Question: Following the UI standards:
If application menu item (on the top menu bar) opens a dropdown, it MUST be decorated as it is shown under:
The first letter has "text-decoration:underline" property.
But accoring to this <URL>
I can't do like that in in javafx app.
Any suggestions?
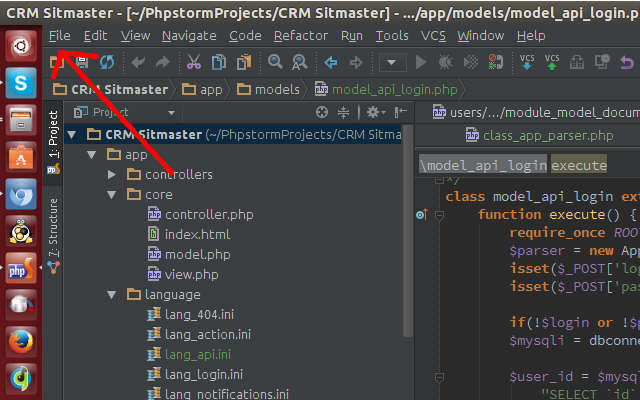
Answer: What you point to in your image is a <URL>. JavaFX does support mnemonics, but you will only see them on platforms which natively use mnemonics and where you have programmed your application to use mnemonics. For example, Windows programs generally use mnemonics so you will see mnemonics in your JavaFX application when you run the application on Windows, but OS X programs do not generally use mnemonics, so if you run your JavaFX application on OS X, you may not see mnemonics displayed.
Also note, that on Windows, even if you have defined your mnemonics as above, you need to press the key to see the Mnemonics underlined in a JavaFX application (this is how standard windows applications like Notepad work as well, so JavaFX is no different in this respect).
Set <URL>.
In your menu item text, place an underscore character '_' in front of the letter you would like to use as the keyboard mnemonic for your menu item.
Anything which is <URL> can potentially display and react to mnemonics as long as you set mnemonic parsing to true for the labeled item and place an underscore in the label text.
<URL>.
> The first letter has "text-decoration:underline" property.
That's irrelevant and will not work in a JavaFX application. JavaFX supports different CSS properties than the w3c CSS attributes used in HTML development. In particular, JavaFX does not support: <URL> to specify that text should have an underline style applied to it. But even then, 'fx-underline' is going to underline all of the text in a label rather than a specific letter, which isn't what you want.
Demonstrates the use of accelerators and mnemonics on menus in a JavaFX application. Note how in the example, it uses 'KeyCombination.keyCombination("SHORTCUT+N")' to specify the accelerator shortcut. This is an OS independent way of specifying a standard OS shortcut key in JavaFX. In Windows, SHORTCUT will map to . In OS X, SHORTCUT will map to the OS X key.
The screenshot demonstrates running the application on Windows 7 and pressing the key to get the mnemonics to display.

'''
import javafx.application.Application;
import javafx.event.ActionEvent;
import javafx.event.EventHandler;
import javafx.scene.Scene;
import javafx.scene.control.*;
import javafx.scene.input.KeyCombination;
import javafx.scene.layout.VBox;
import javafx.stage.Stage;
public class MnemonicAcceleratedMenu extends Application {
@Override
public void start(Stage stage) {
Menu fileMenu = new Menu("_File");
MenuItem newFileMenuItem = new MenuItem("_New...");
newFileMenuItem.setAccelerator(
KeyCombination.keyCombination("SHORTCUT+N")
);
newFileMenuItem.setOnAction(new EventHandler<ActionEvent>() {
@Override
public void handle(ActionEvent event) {
System.out.println("Something new, this way comes");
}
});
fileMenu.getItems().add(
newFileMenuItem
);
MenuBar menuBar = new MenuBar();
menuBar.getMenus().setAll(
fileMenu
);
VBox layout = new VBox(menuBar);
layout.setPrefSize(200, 100);
stage.setScene(new Scene(layout));
stage.show();
}
public static void main(String[] args) {
launch(args);
}
}
'''